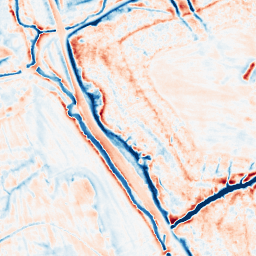
Category: multiscale
Decomposition family: dog_multiscale
Decomposition parameters: sigma_ratio: 1.4
n_scales: 6
base_sigma: 0.5
Upsampling method: edge_directed
Upsampling parameters: scale: 4
Upsampling scale: 4